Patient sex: M
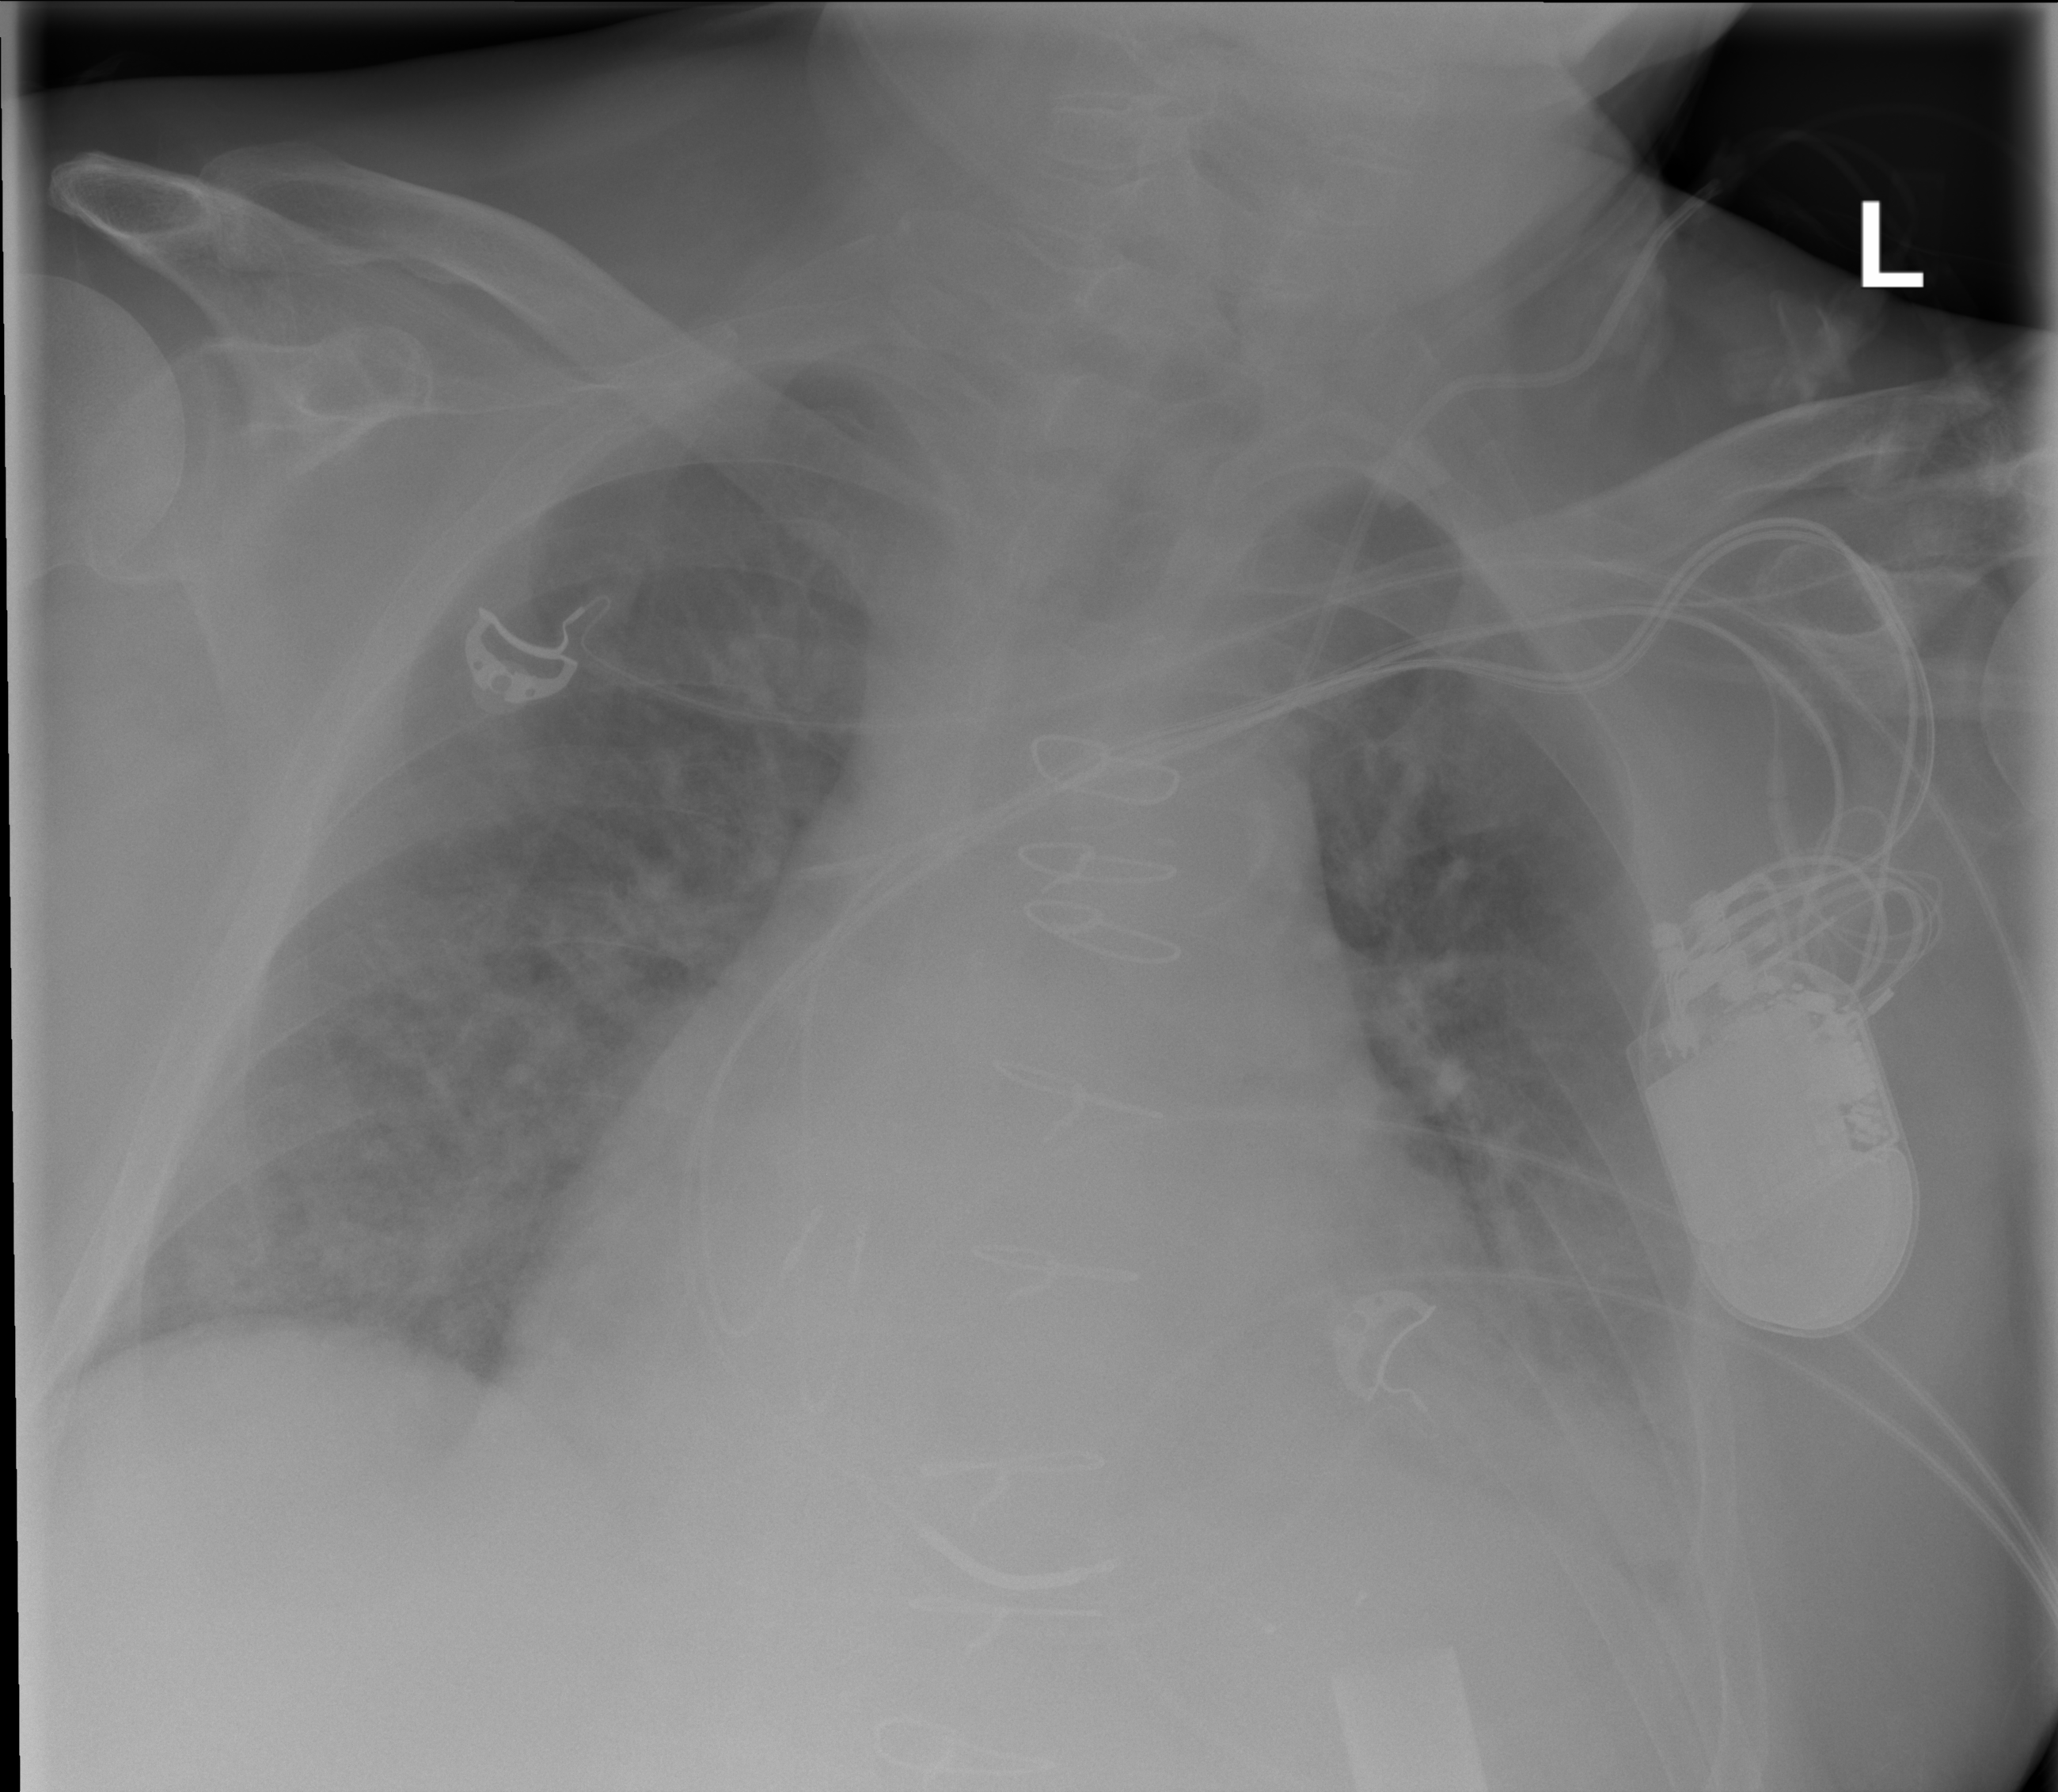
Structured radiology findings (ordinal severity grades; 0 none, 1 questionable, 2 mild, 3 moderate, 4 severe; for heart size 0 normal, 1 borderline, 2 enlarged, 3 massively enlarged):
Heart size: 2
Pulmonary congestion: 2
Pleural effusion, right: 0
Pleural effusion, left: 2
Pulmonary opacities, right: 2
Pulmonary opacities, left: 2
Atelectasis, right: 2
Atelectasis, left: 2